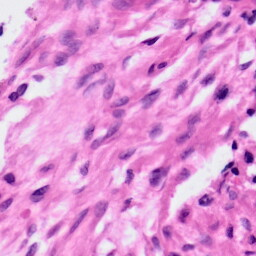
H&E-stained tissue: Ovarian